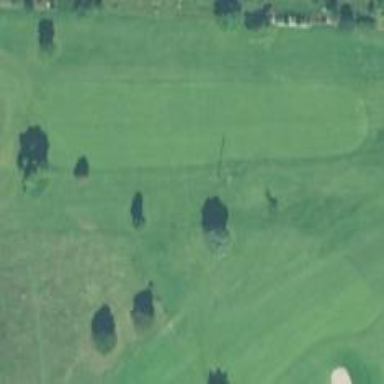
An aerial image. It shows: View of golf hole.